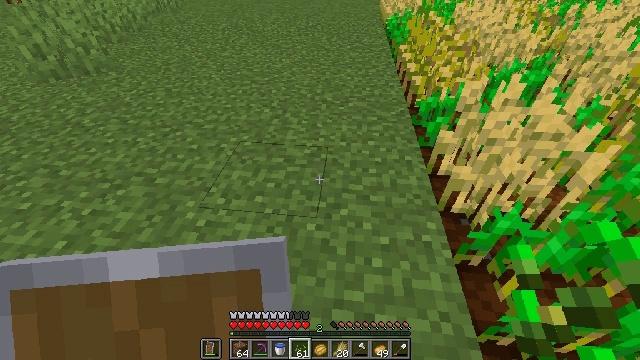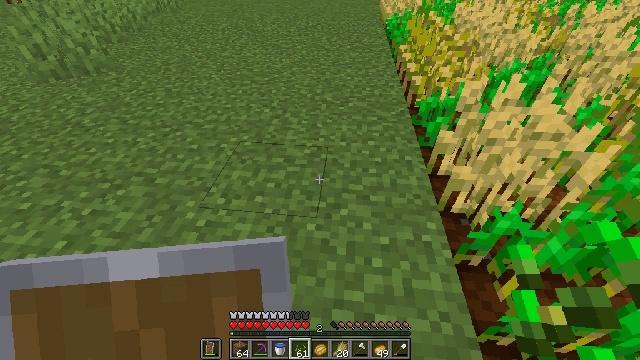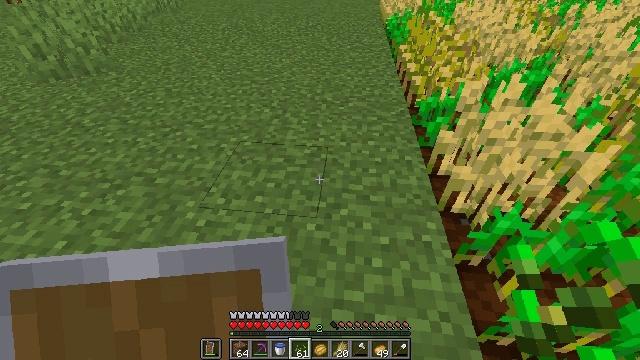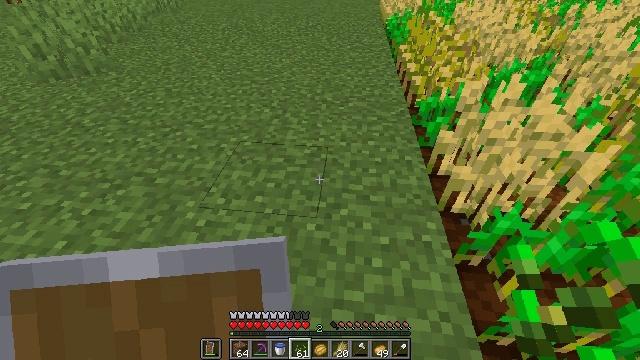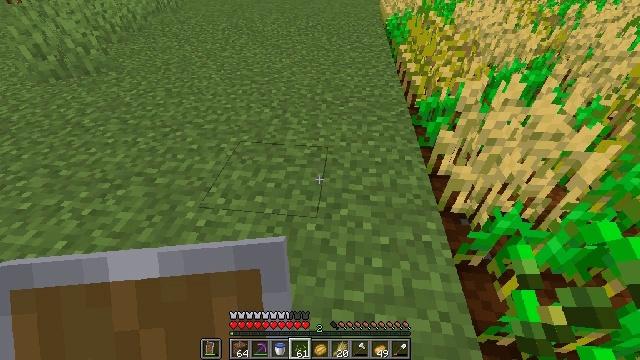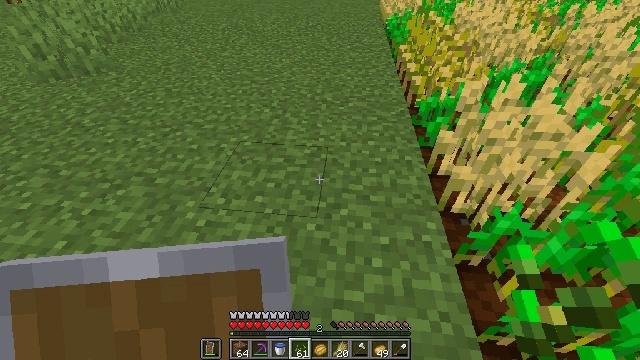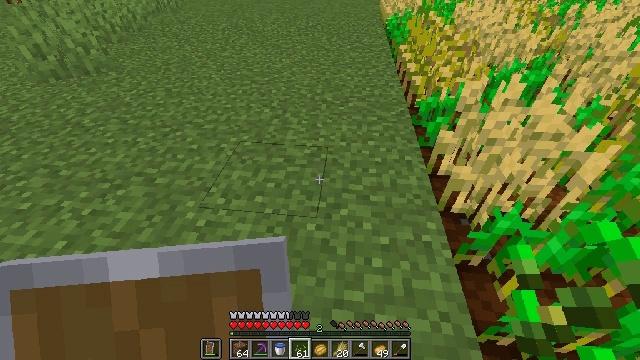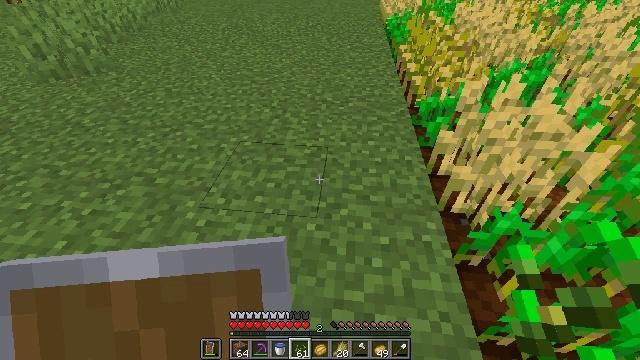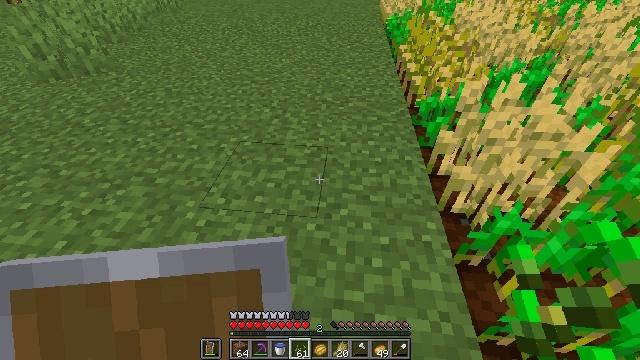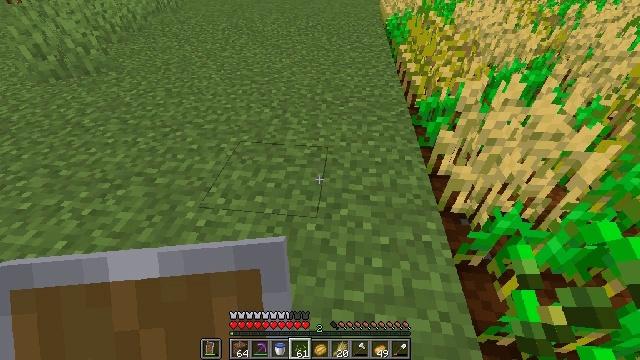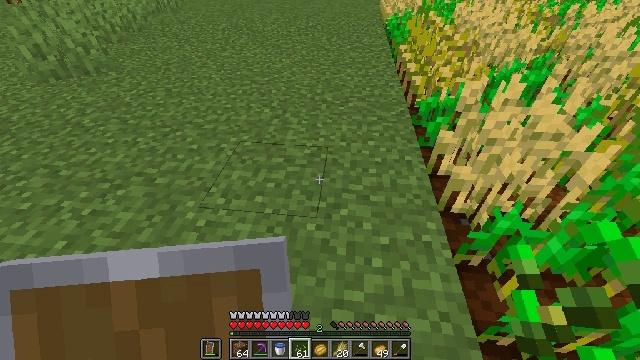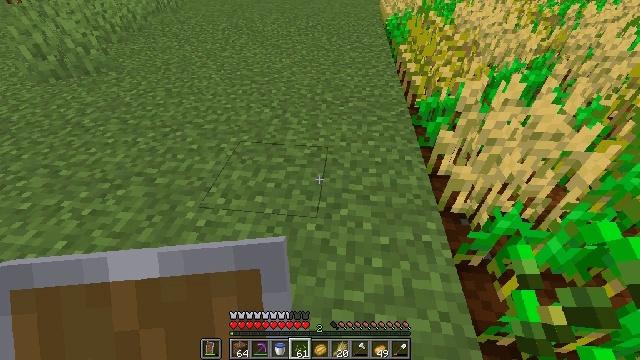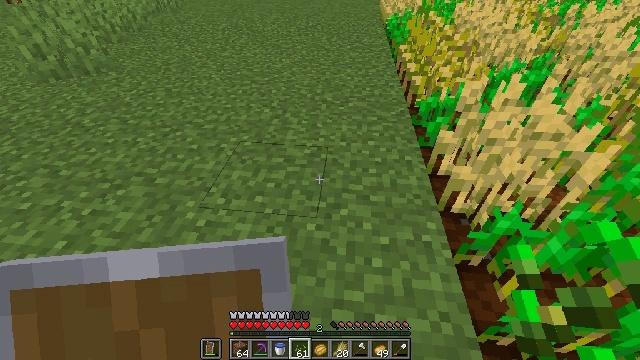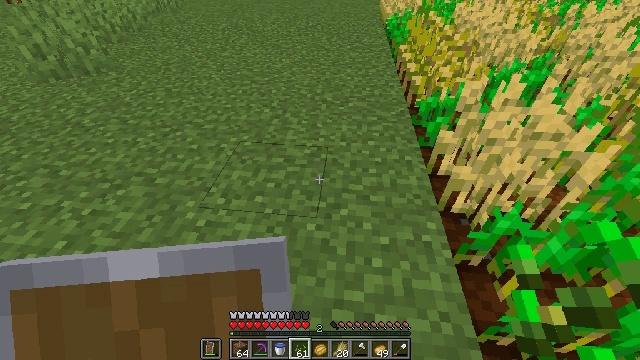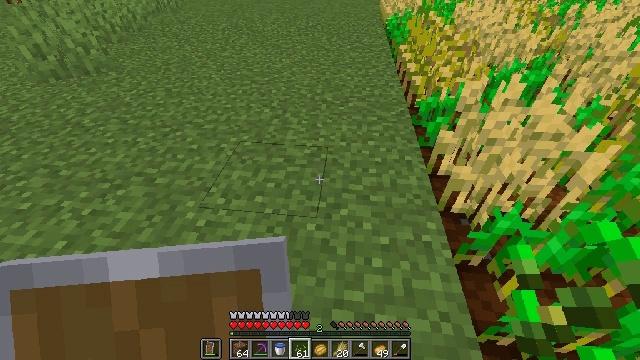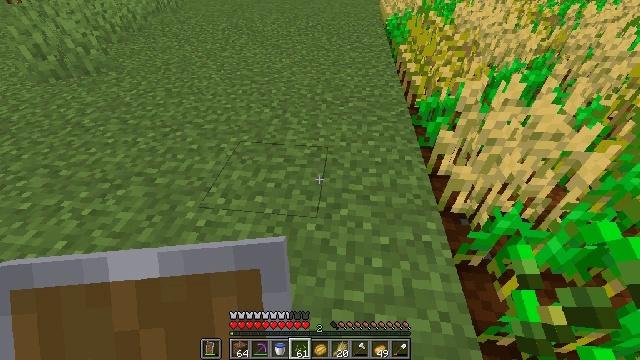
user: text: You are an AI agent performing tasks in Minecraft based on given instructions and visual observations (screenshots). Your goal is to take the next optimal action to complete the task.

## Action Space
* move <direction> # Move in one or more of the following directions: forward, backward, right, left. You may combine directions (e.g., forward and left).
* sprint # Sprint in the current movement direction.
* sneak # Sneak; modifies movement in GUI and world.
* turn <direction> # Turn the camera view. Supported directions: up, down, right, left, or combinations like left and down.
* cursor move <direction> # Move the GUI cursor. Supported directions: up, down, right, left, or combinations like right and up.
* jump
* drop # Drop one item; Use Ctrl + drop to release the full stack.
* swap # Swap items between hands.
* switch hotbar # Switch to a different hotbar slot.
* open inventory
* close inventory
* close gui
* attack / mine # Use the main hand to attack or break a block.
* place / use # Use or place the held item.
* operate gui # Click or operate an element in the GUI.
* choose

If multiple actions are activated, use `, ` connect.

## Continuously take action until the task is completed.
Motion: motion action
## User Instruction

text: Harvest wheat from the field.
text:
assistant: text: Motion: no_op
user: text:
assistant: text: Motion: no_op
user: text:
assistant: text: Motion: no_op
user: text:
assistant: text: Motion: no_op
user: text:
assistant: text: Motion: no_op
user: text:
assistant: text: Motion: no_op
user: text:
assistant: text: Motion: no_op
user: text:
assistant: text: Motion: no_op
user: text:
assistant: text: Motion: no_op
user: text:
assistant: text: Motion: no_op
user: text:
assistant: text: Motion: no_op
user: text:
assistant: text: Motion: no_op
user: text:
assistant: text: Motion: no_op
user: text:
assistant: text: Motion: no_op
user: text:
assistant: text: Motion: no_op
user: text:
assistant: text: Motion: no_op
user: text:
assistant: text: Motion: no_op
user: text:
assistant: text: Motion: no_op
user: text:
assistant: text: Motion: no_op
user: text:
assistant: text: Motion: no_op
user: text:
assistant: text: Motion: no_op
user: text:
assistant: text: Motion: no_op
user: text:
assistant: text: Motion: no_op
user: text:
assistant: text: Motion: no_op
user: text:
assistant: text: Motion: no_op
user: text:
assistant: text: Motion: no_op
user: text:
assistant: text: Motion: no_op
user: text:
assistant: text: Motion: no_op
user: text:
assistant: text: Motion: no_op
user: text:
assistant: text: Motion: no_op